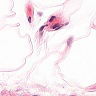
Metastatic tissue present: no